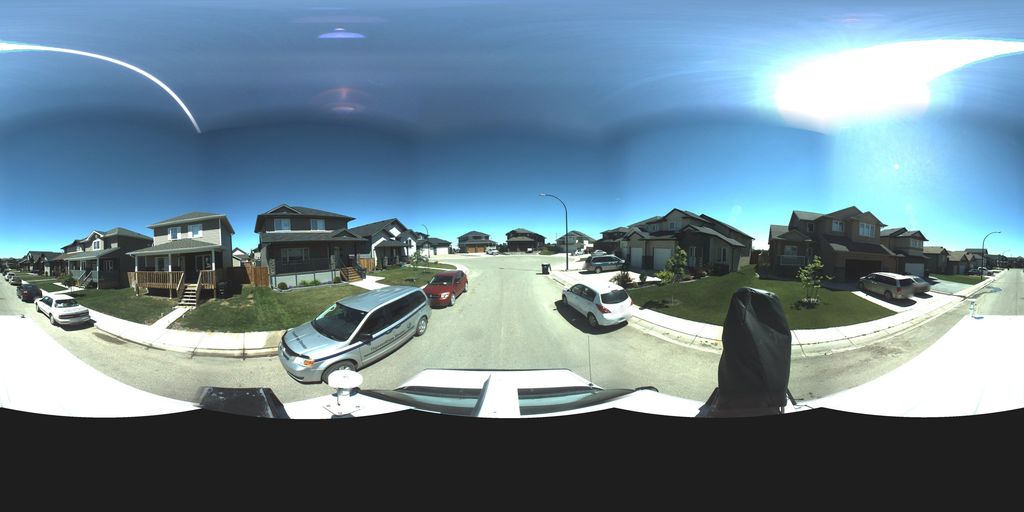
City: saskatoon